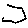
Label: hexagon